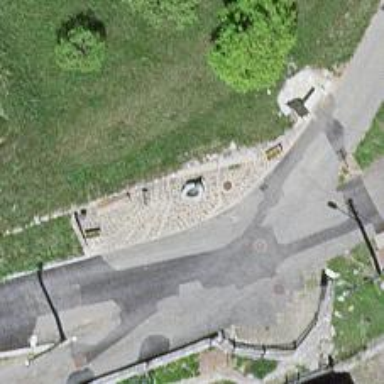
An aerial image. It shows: Beautiful fountain.